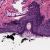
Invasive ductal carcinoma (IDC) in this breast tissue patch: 0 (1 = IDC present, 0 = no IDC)